This plot shows a bearing's acceleration signal over time (raw waveform). Based on the visible evidence, which condition applies: normal, inner_race, outer_race, ball?
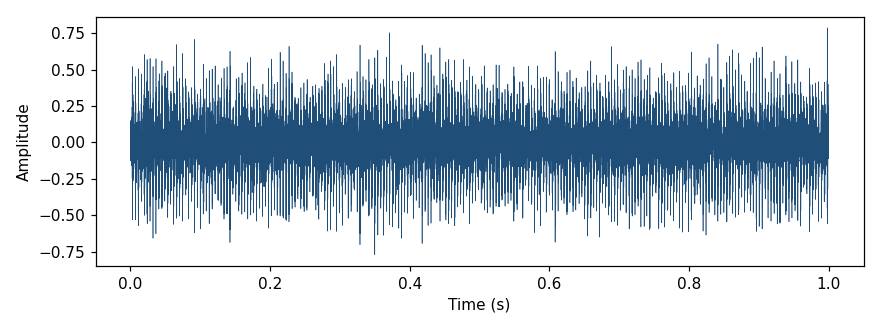
Answer: outer_race